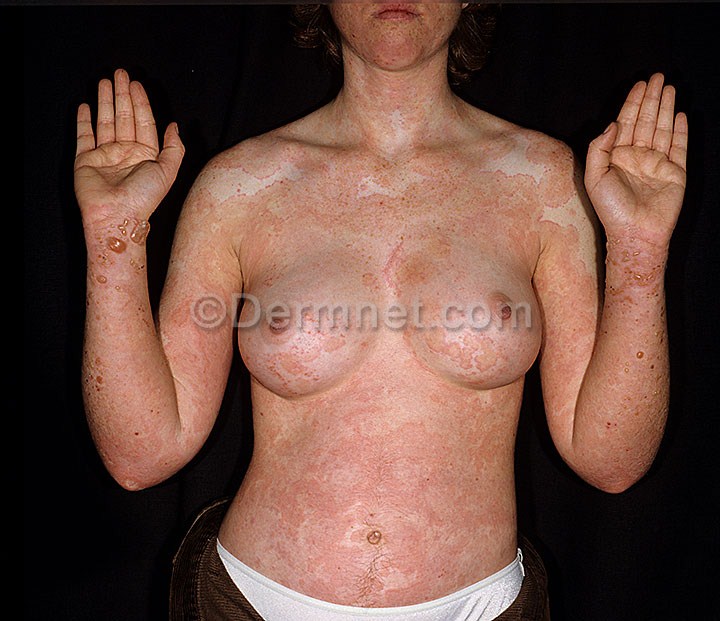
Disease: Bullous Disease Photos